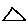
Label: triangle